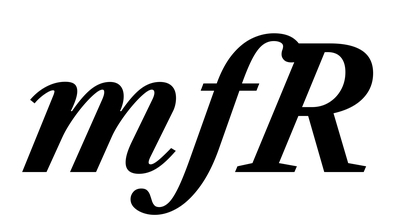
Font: LibreCaslonText-Italic_Bold_Italic